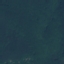
Land use / land cover: Forest